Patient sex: F
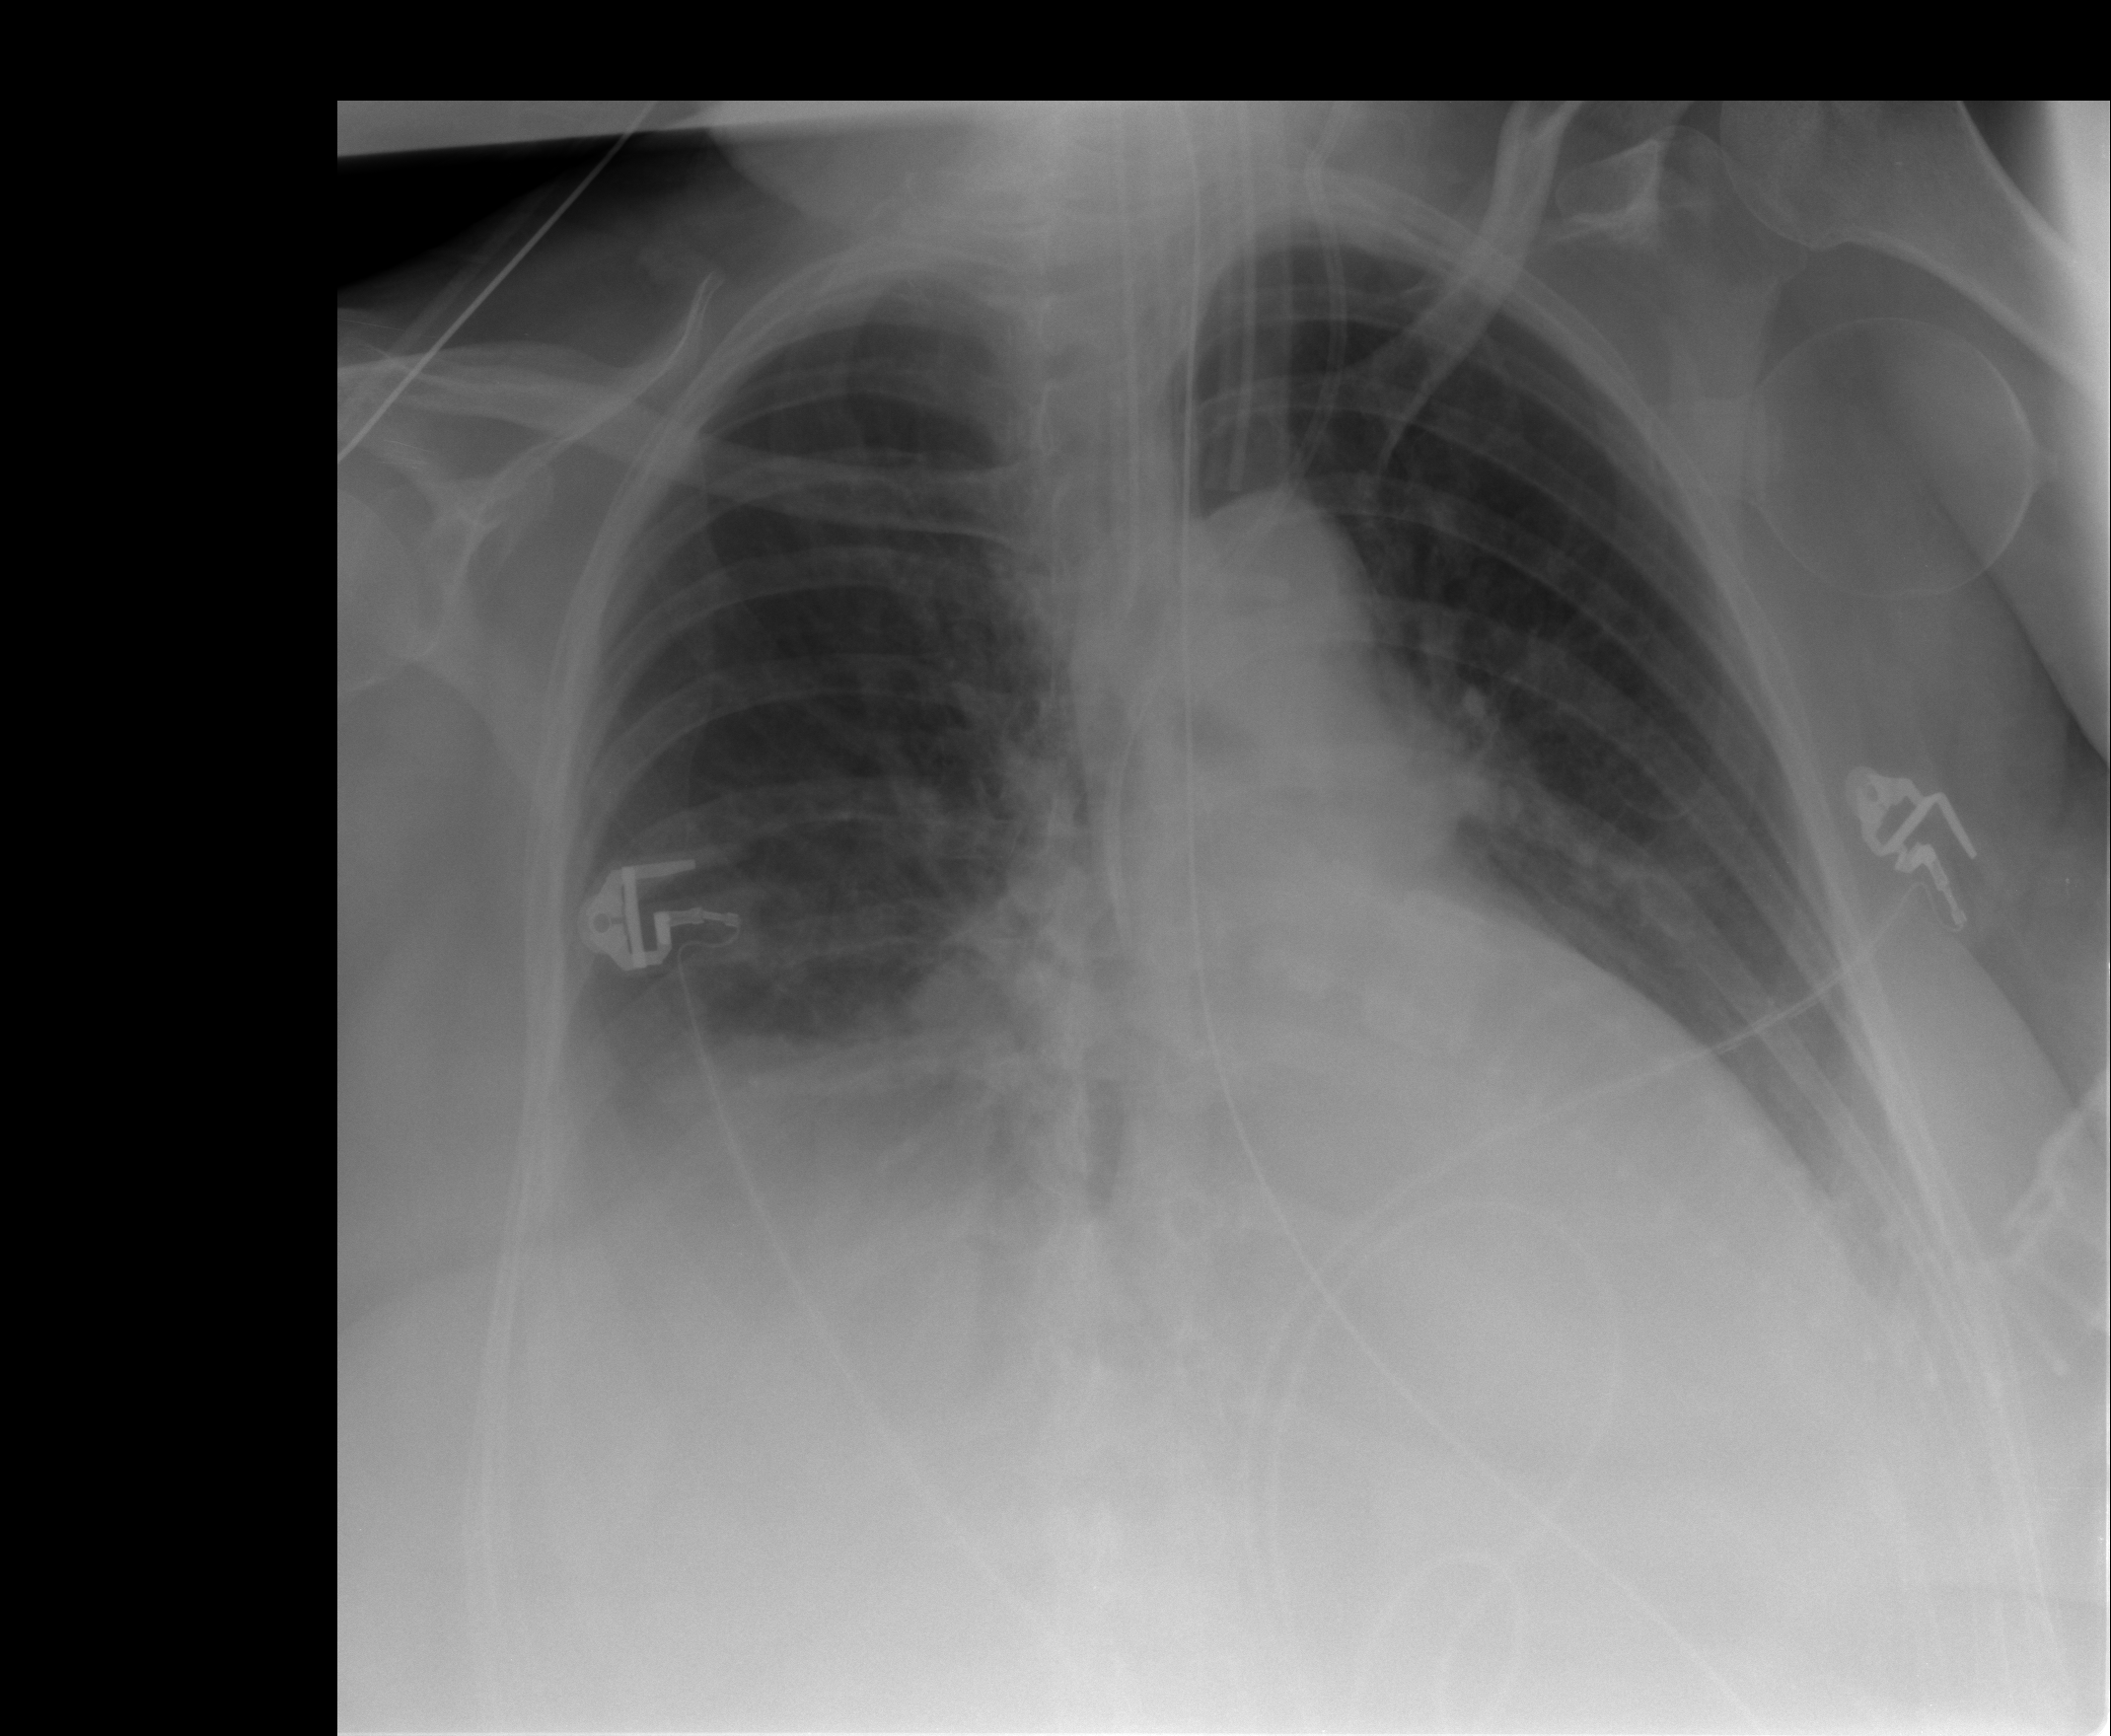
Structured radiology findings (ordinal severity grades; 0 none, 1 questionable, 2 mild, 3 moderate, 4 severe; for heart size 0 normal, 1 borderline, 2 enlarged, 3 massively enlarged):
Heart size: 0
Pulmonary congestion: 0
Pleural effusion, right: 2
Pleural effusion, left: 2
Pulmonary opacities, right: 0
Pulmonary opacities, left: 0
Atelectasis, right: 2
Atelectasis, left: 2